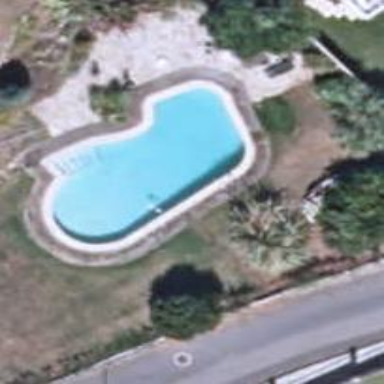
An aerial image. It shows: Swimming pool located in leisure land.